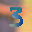
Label: 3